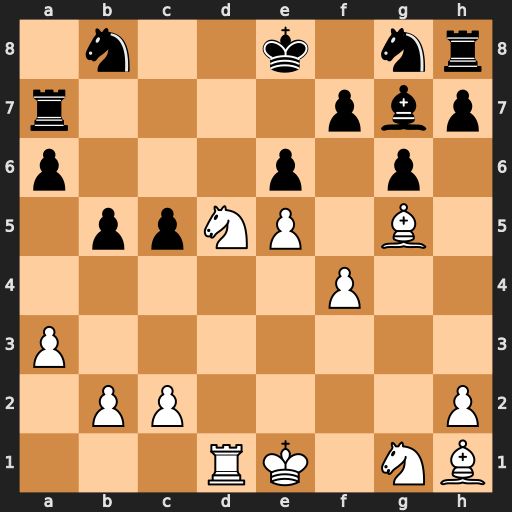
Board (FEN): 1n2k1nr/r4pbp/p3p1p1/1ppNP1B1/5P2/P7/1PP4P/3RK1NB
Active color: w
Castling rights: k
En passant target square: -
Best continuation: Nc7+ Rxc7 Rd8#